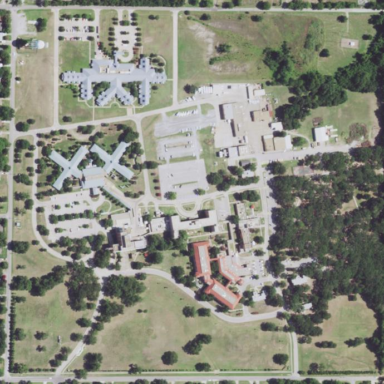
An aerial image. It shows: Healthcare facility identified as hospital.